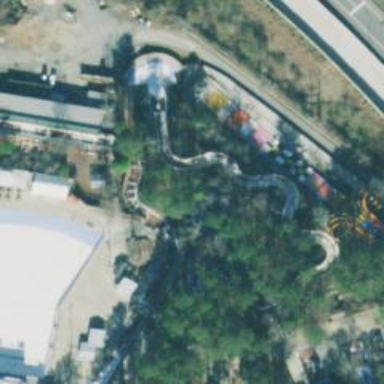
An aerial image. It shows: Water slide attraction.